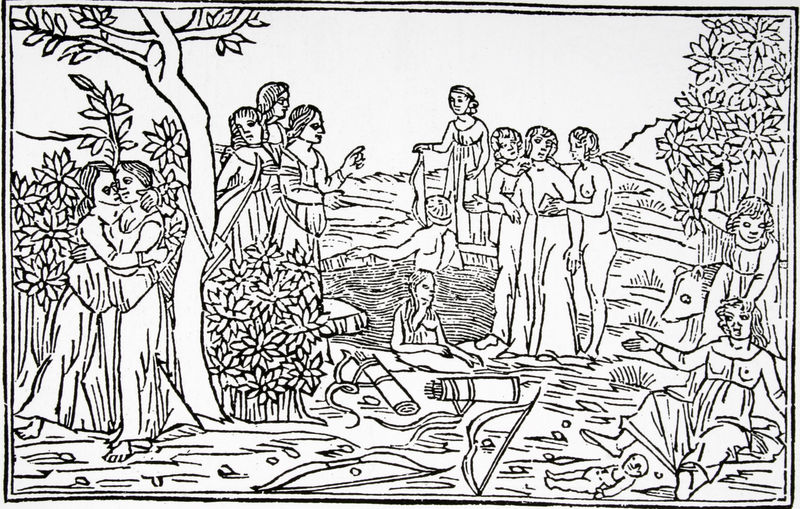
Titel: Metamorphosen des Ovid. Callisto
Künstler: (Anonym) Venezianisch
Standort: München:
Institution: Bayerische Staatsbibliothek
Schlagwörter: baum, berg, blätter, gruppe, himmel, kampf, laub, mann, nackt, wasser, weiß, akte, baden, badende, bäume, fluss, frauen, landschaft, menschen, see, sitzen, teich, äste, blumen, brust, busen, frau, frisur, grau, kleider, männer, schwarz, skizze, szene, zeichnung, blüten, gras, tier, tuch, wiese, fest, bibel, diener, geschichte, kleidung, lang, stehen, stein, steine, bach, baumstamm, erde, feld, gräser, halme, hügel, natur, schilf, stamm, strauch, zweige, busch, büsche, gebüsch, gewässer, boden, land, gewand, haare, tücher, familie, kind, paar, blatt, musik, pflanze, pflanzen, kinder, garten, brüste, holzschnitt, wellen, kuss, küssen, liebe, papier, umarmung, liegen, bogen, acker, ernte, getreide, korn, berge, fels, gebirge, grafik, graphik, halm, linien, baby, gewalt, riemen, entkleiden, nackte, gruppen, bögen, versteckt, wei, bad, spiel, waschen, adam, eva, paradies, schwein, antike, buch, amme, linie, druck, druckgraphik, schnitt, schwarzweiss, druckgrafik, hochdruck, schraffur, radierung, stich, illustration, holzdruck, fraue, schraffiert, mythologie, jagd, kleinkind, fraun, liebespaar, tümpel, leder, gezweig, lust, nymphe, liebende, mittelalter, amazonen, nymphen, jagdgesellschaft, harfe, taufe, sünde, ackt, bär, träger, köcher, pfeil, jungbrunnen, diana, eber, pfeile, fruchtbarkeit, ablegen, geburt, hexe, paare, appollo, schwarzwei, paradis, liebesszene, jahreszeiten, fü e, ovid, barfu, schramm, lebensbaum, hebamme, pfeil und bogen, peile, sünderin, metamorphosen, krig, gebären, baum des lebens, pparadies, sünderinnen, tragriemen, küssende, fraunen, bogen frauen